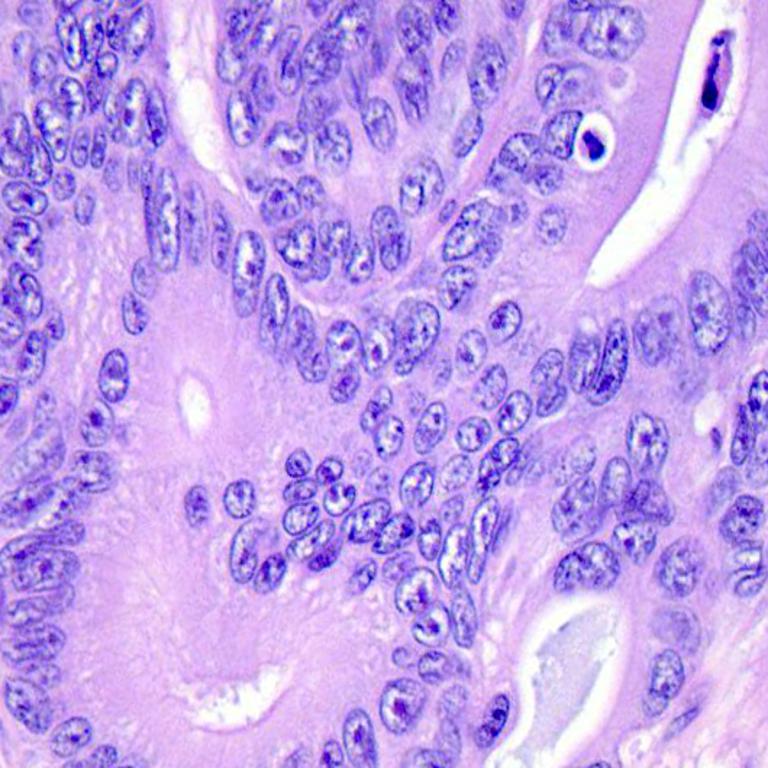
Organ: colon
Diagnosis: adenocarcinomas